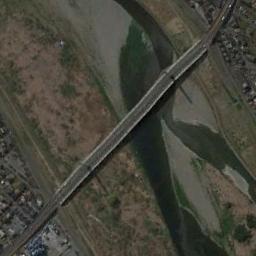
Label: bridge